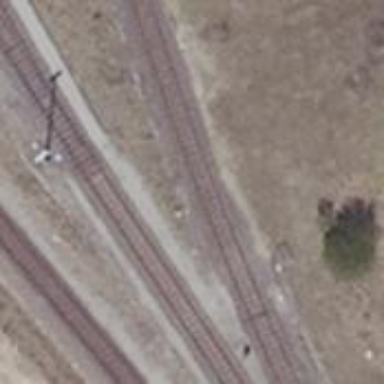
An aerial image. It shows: Railway yard in service.